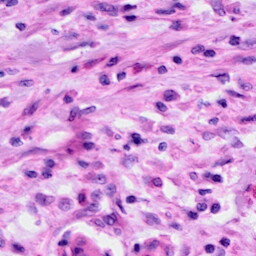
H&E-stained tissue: Cervix